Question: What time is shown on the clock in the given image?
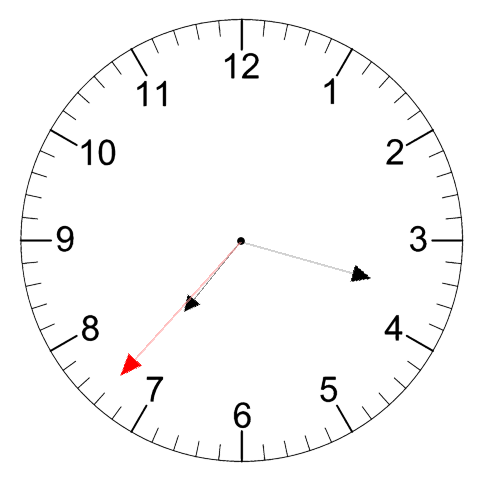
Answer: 07:17:37